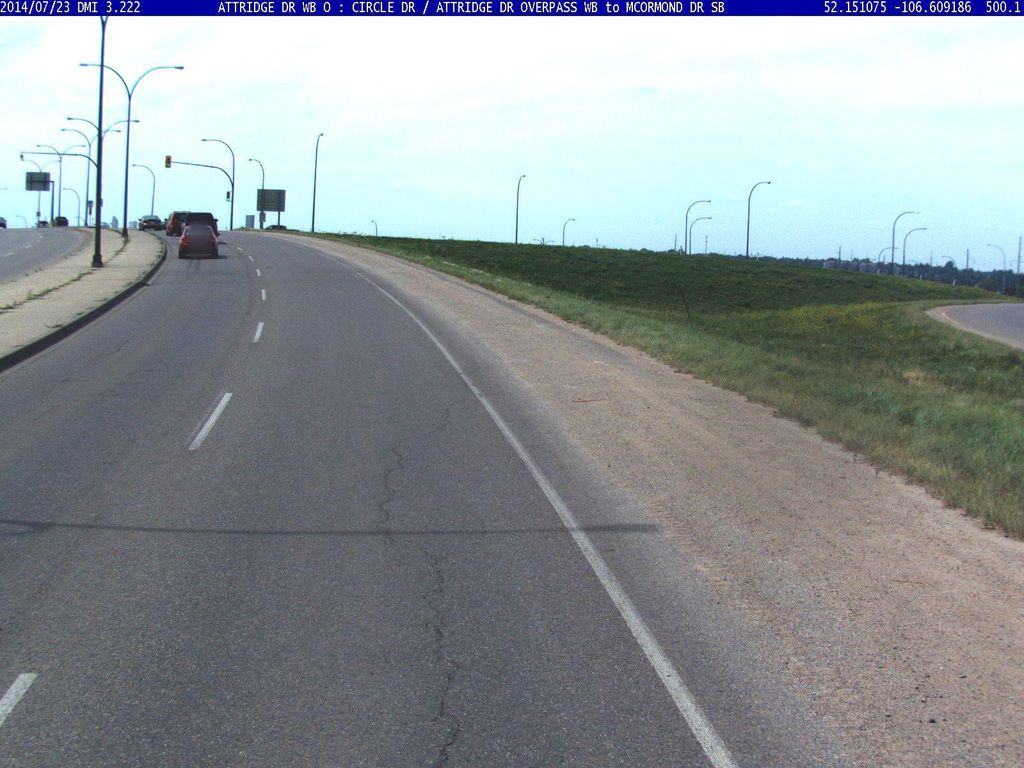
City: saskatoon